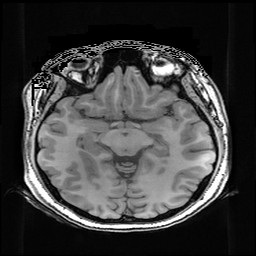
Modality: T1w
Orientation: coronal
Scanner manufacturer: ge
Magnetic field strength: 3 T
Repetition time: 0.009184 s
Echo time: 0.00368 s